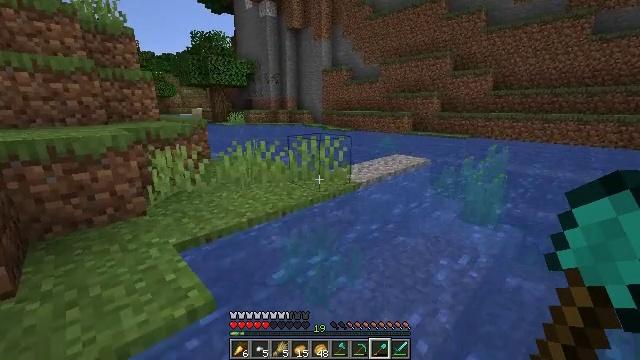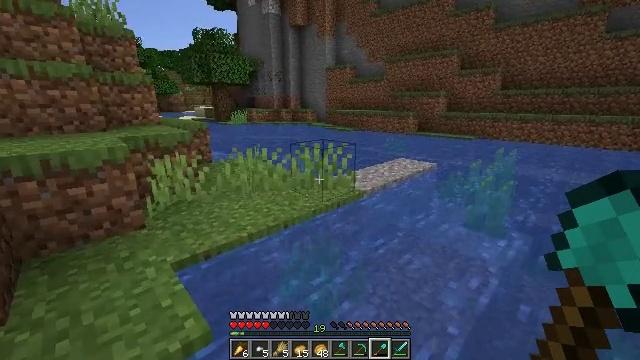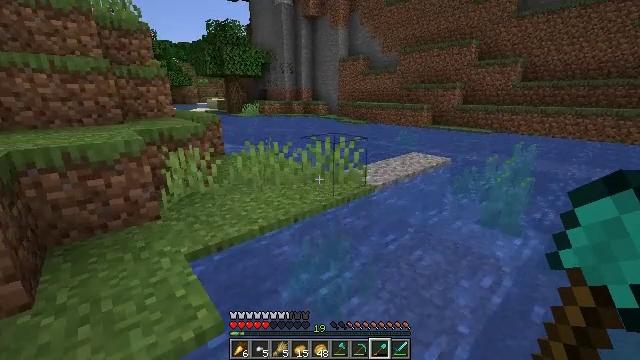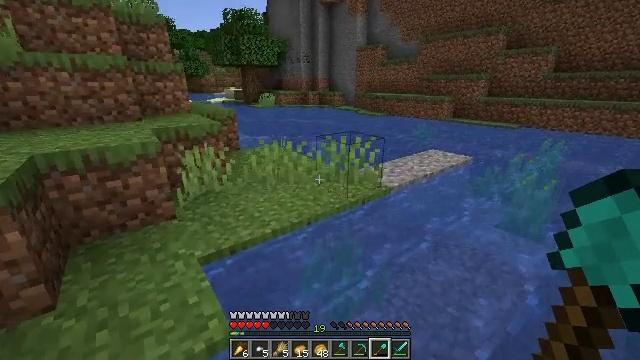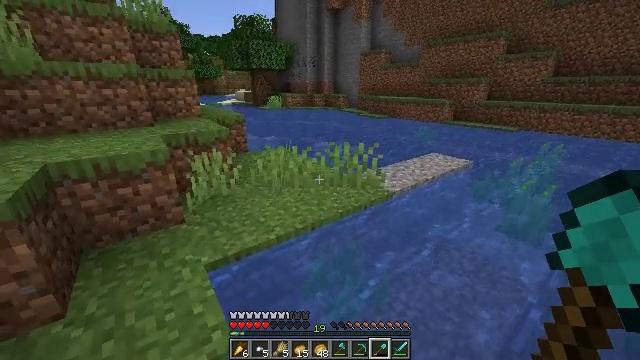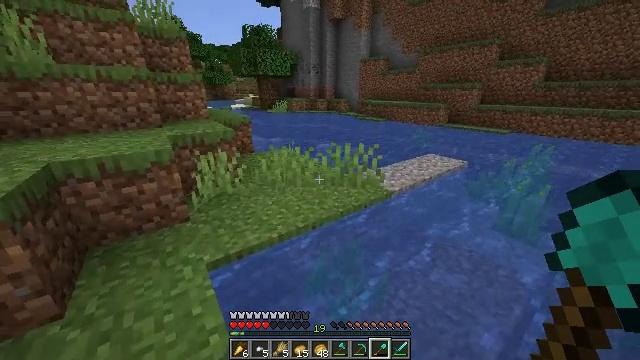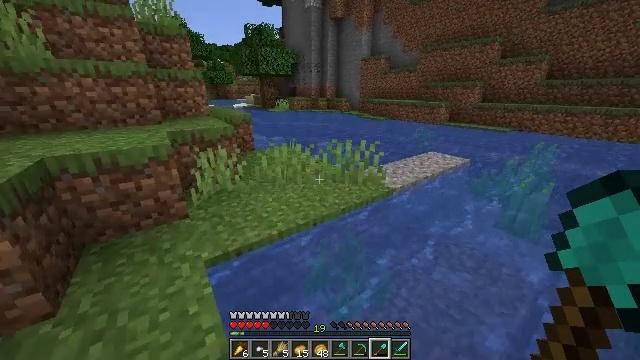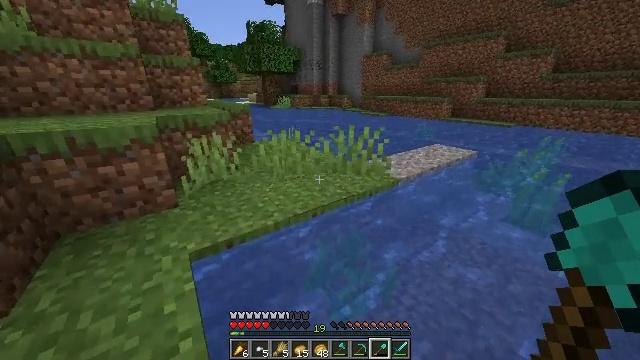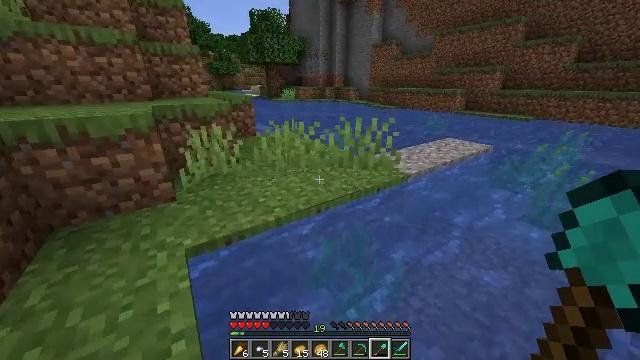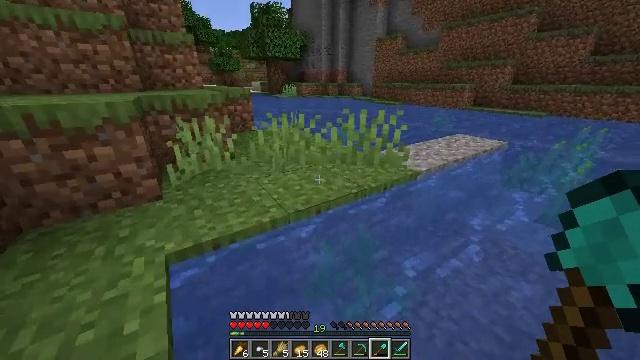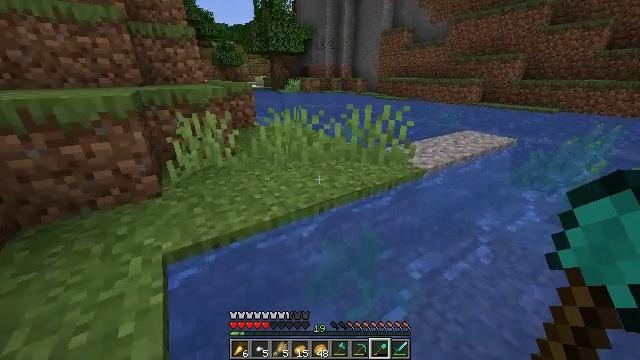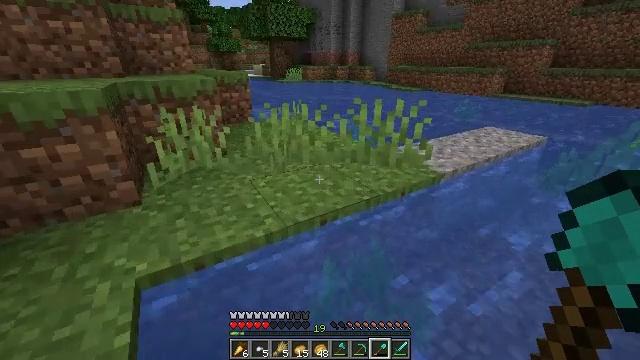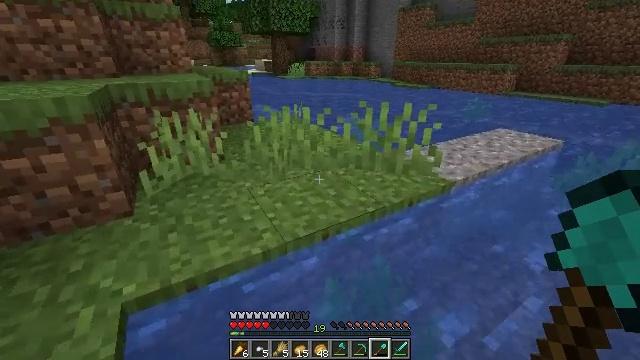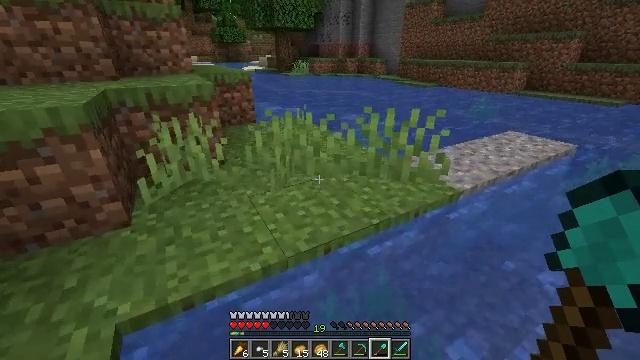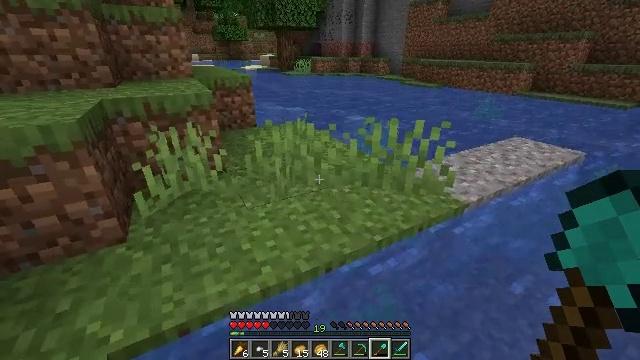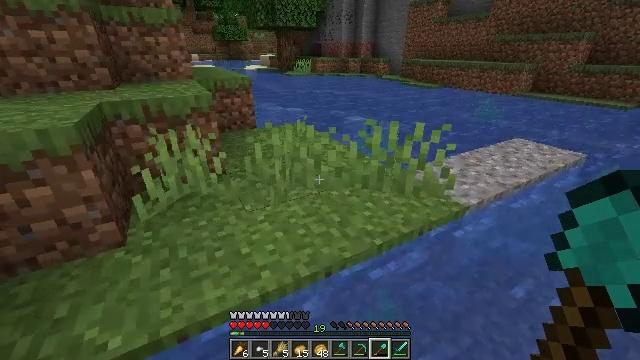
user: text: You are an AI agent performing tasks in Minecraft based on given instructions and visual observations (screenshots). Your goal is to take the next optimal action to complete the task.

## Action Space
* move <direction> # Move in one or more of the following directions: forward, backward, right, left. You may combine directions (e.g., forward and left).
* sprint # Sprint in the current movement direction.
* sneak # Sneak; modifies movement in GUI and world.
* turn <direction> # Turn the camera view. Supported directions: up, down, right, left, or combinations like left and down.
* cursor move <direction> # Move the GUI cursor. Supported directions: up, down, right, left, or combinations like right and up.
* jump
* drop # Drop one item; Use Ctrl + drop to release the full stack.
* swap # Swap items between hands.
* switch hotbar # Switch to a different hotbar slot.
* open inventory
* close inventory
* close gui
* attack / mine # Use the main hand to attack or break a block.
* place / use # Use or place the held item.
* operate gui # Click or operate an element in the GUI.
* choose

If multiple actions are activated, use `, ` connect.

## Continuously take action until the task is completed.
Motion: motion action
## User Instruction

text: Dig up clay found underwater.
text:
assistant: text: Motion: move forward, sprint, jump
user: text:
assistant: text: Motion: move forward, sprint, turn left and down, jump
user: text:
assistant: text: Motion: move forward, sprint, turn left and down, jump
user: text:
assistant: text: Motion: move forward, turn left, jump
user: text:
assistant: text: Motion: move forward, jump
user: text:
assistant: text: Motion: move forward, jump
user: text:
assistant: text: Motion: move forward, jump
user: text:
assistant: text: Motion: move forward, turn left and down, jump
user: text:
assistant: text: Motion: move forward, jump
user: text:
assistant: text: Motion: move forward, sprint, jump
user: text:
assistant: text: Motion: move forward, sprint, jump
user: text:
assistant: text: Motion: move forward, sprint, jump
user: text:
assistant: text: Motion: move forward, jump
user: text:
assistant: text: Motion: move forward, jump
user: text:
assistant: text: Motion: move forward, jump
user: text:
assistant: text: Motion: move forward, jump
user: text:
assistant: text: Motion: move forward, jump
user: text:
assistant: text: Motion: move forward, jump
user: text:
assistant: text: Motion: move forward, sprint, jump
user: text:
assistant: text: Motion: move forward, sprint, jump
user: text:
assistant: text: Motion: move forward, sprint, jump
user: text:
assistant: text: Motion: move forward, sprint, jump
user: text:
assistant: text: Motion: move forward, jump
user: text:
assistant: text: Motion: move forward, jump
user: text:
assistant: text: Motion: move forward, jump
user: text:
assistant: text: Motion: move forward, jump
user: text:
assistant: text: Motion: move forward, jump
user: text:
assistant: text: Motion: move forward, sprint, jump
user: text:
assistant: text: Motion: move forward, sprint, jump
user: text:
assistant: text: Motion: move forward, sprint, jump